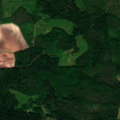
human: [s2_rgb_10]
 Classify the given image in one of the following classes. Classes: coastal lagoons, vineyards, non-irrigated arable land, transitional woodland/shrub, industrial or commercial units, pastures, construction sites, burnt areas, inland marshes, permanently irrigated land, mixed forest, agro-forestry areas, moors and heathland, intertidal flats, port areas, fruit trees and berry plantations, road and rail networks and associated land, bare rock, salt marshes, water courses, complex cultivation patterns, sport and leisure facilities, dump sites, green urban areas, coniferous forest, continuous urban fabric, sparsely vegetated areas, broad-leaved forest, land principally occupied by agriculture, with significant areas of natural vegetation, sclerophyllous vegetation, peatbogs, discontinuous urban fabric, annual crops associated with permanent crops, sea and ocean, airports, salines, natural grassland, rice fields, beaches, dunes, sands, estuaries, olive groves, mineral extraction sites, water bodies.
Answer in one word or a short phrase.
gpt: coniferous forest, mixed forest, transitional woodland/shrub